Question: I always wondering how can i take css seriously. I'm a very clean developer but my css seems to smell.
Just want to create the layout the extending thing will be made with javascript. Can somebody show me a solution in css how this can be accomplished. Forget the gradients and text color etc. Maybe need somebody in the future that will take this work for some credits.

'''
<div class="FAQ">
<div class="FAQ-Header">
<div class="Help-Title-Label">Questions and Answers</div>
</div>
<div class="FAQ-Entry">
<div class="FAQ-Question">
<div class="FAQ-Question-Left">
<div class="FAQ-Question-State">+</div>
</div>
<div class="FAQ-Question-Right">
<div class="FAQ-Question-Txt">My Question Text</div>
</div>
</div>
<div class="FAQ-Answer">
<div class="FAQ-Answer-Left">
<div class="FAQ-Answer-Title">A:</div>
</div>
<div class="FAQ-Answer-Right">
<div class="FAQ-Answer-Txt">My Question Answer.</div>
</div>
</div>
</div>
<div class="FAQ-Footer"></div>
</div>
'''
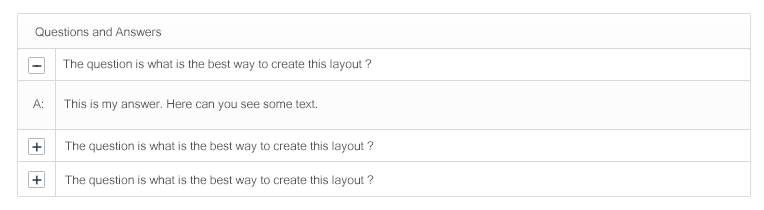
Answer: In general I agree with vikingben. Try to avoid reinventing the wheel.
If you do need to make your own accordion I recommend using a table for your HTML:
'''
<table class="faq">
<thead>
<tr><th colspan="2">Questions and Answers</th></tr>
</thead>
<tbody>
<tr><th>-</th><td>My Question Text</td></tr>
<tr class="selected"><th>A:</th><td>My Question Answer.</td></tr>
<tr><th>+</th><td>My Question Text</td></tr>
</tbody>
</table>
'''
You are modeling tabular data here and a table is a fine construct for modeling tabular data. If you use a table the CSS will be trivially easy. <URL>.
If you are concerned that you'll need to change the format later, restructure at that point. You shouldn't fret over a future HTML tag refactor unless you think it's likely to happen and the effort spent upfront to avoid it is worth it.